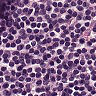
Metastatic tissue present: no